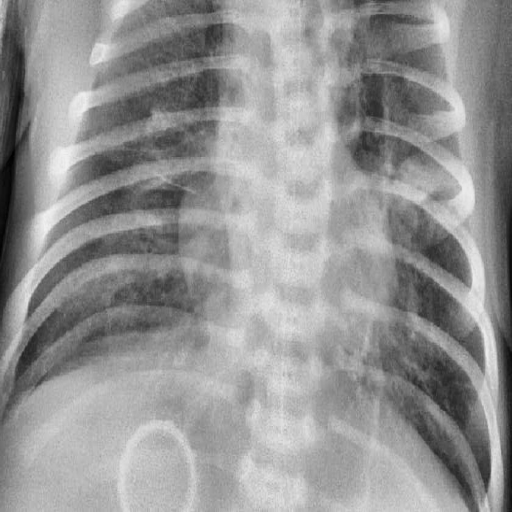
Finding: PNEUMONIA